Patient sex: M
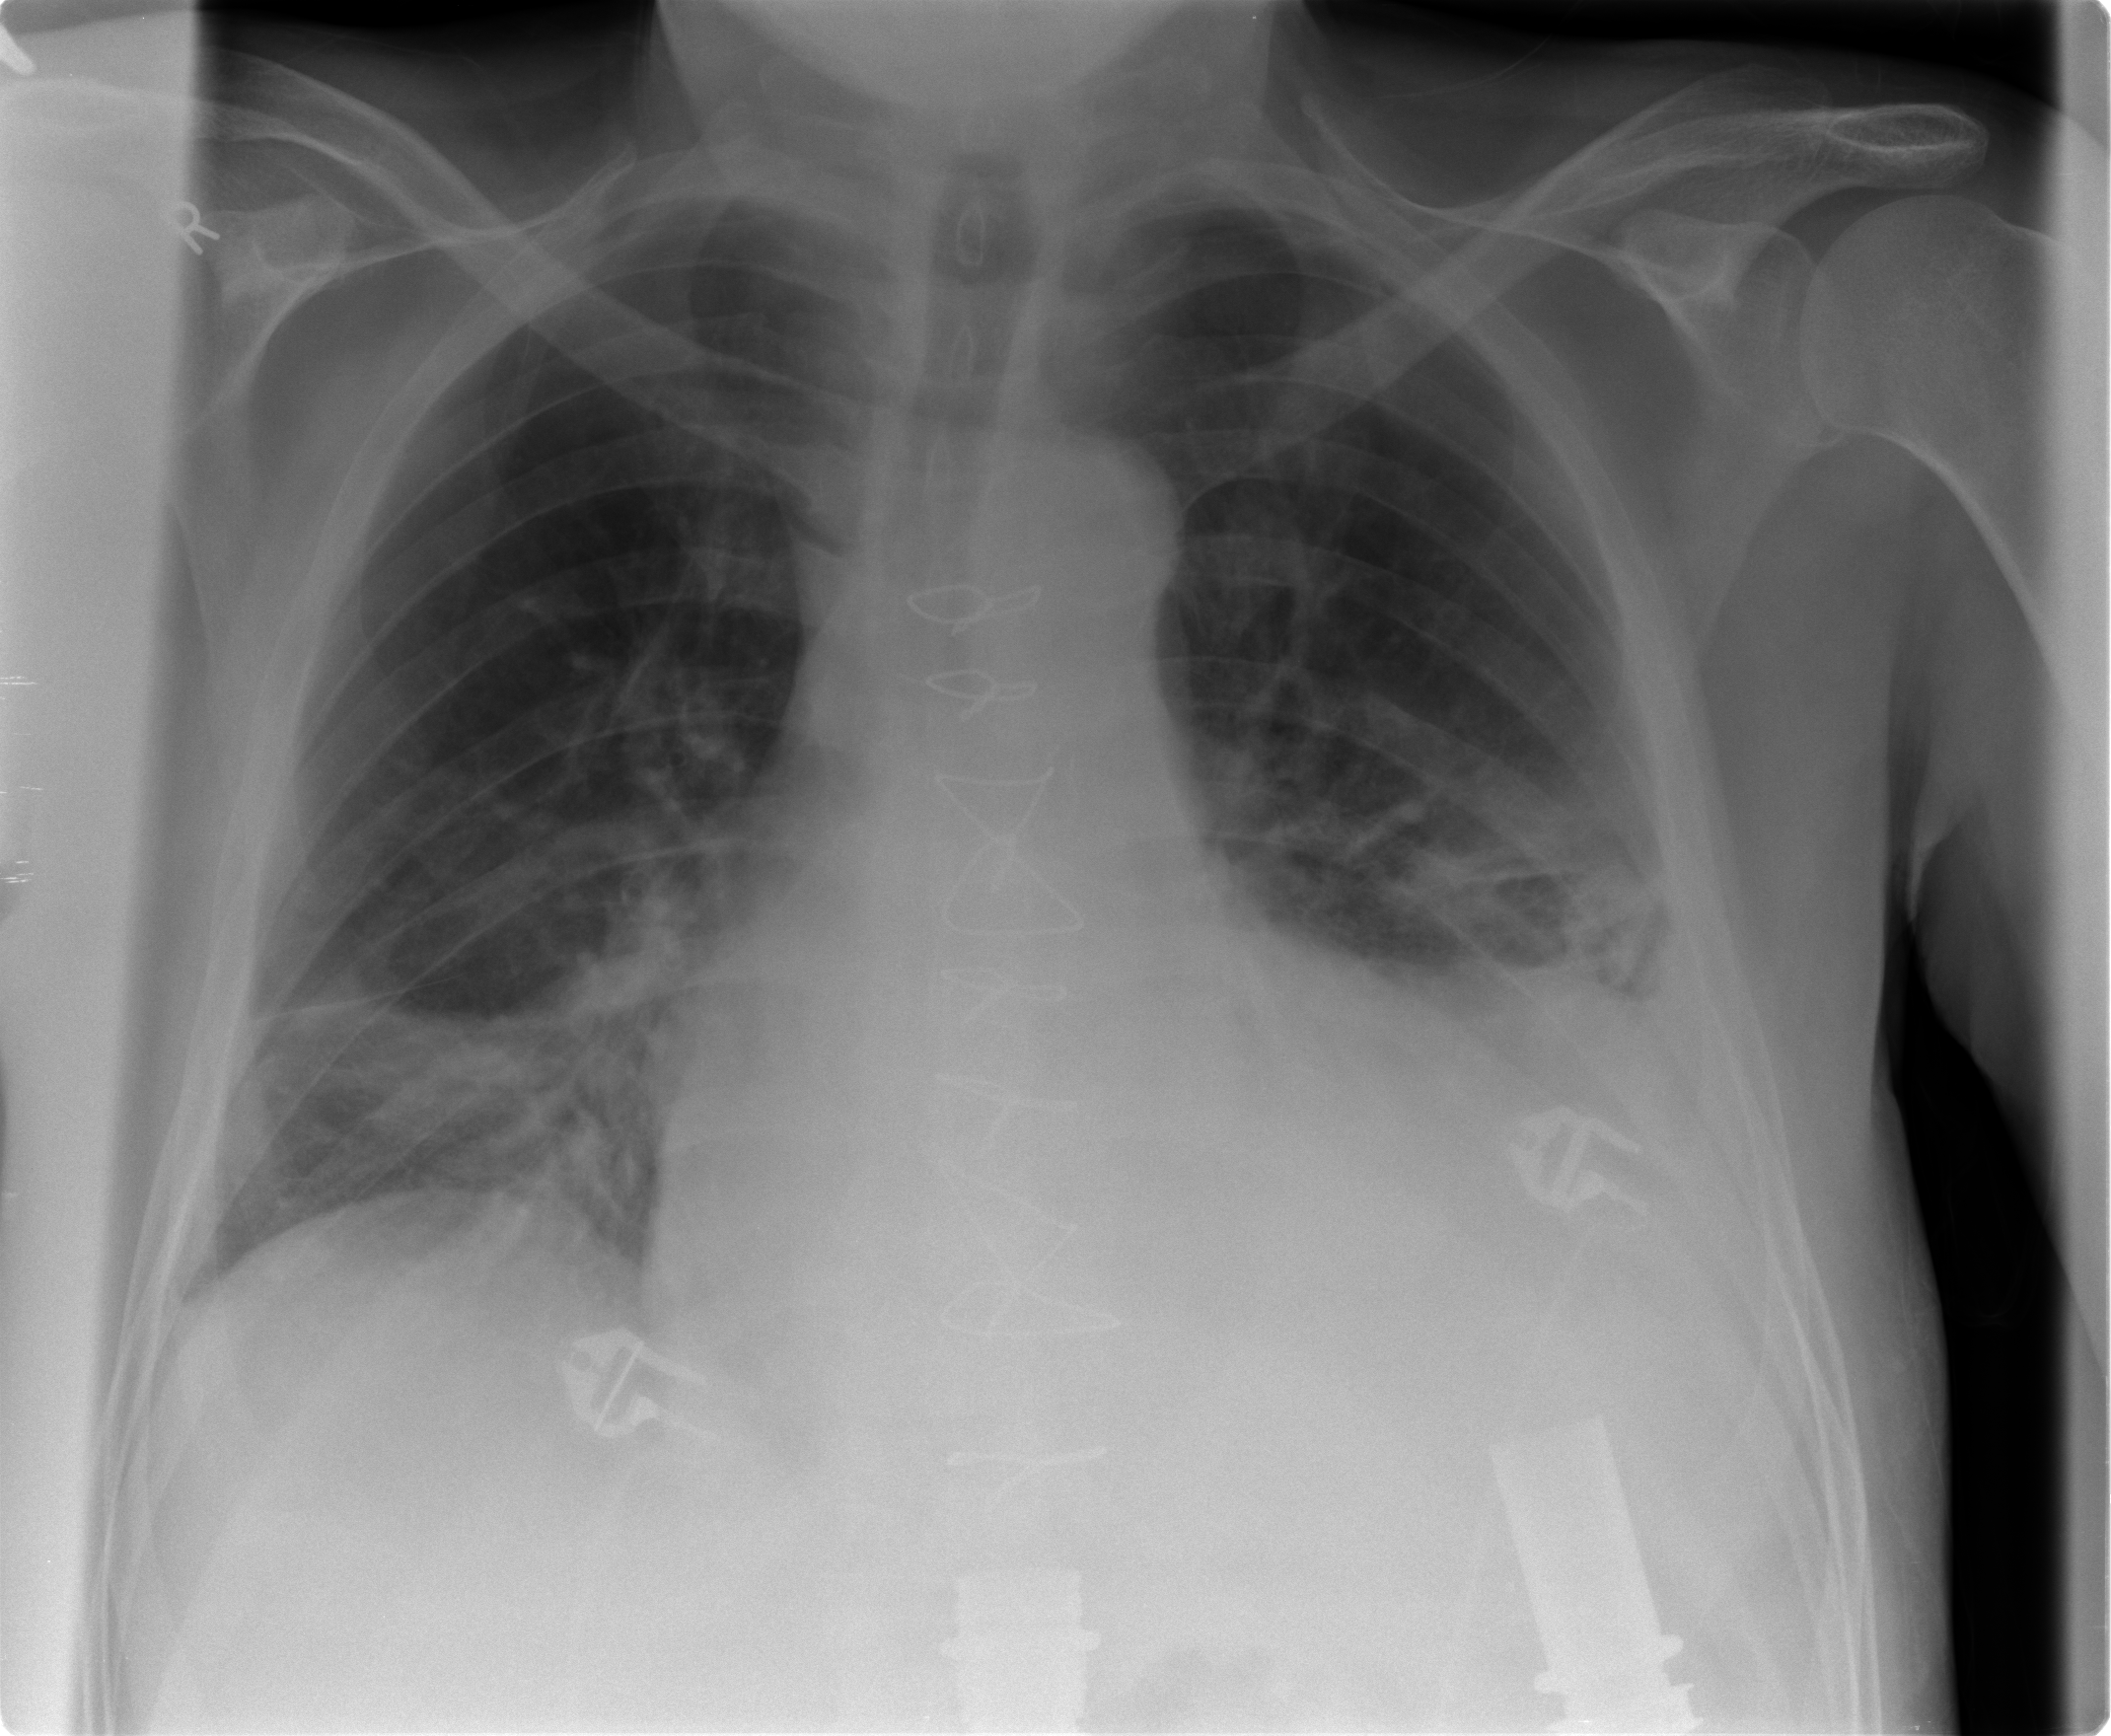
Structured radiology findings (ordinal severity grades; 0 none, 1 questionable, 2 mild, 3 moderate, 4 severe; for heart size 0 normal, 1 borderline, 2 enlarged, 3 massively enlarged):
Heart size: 3
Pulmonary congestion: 1
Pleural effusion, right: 1
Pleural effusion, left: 3
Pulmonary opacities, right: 0
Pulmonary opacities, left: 0
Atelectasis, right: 2
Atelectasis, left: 3